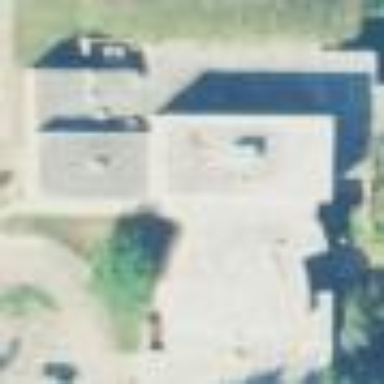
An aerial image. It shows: Theater building.